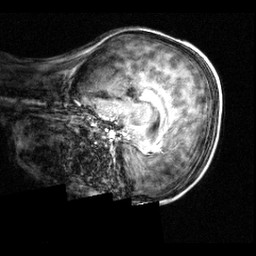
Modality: T1w
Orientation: sagittal
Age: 12
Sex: female
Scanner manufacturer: siemens
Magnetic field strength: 3.951 T
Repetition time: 1.5 s
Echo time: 0.00335 s